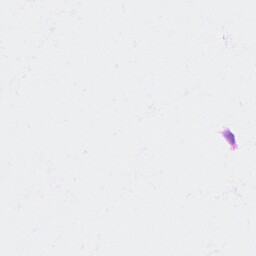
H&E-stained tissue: Ovarian